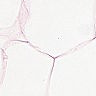
Metastatic tissue present: no